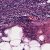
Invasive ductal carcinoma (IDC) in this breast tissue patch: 0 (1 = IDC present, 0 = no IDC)